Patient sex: F
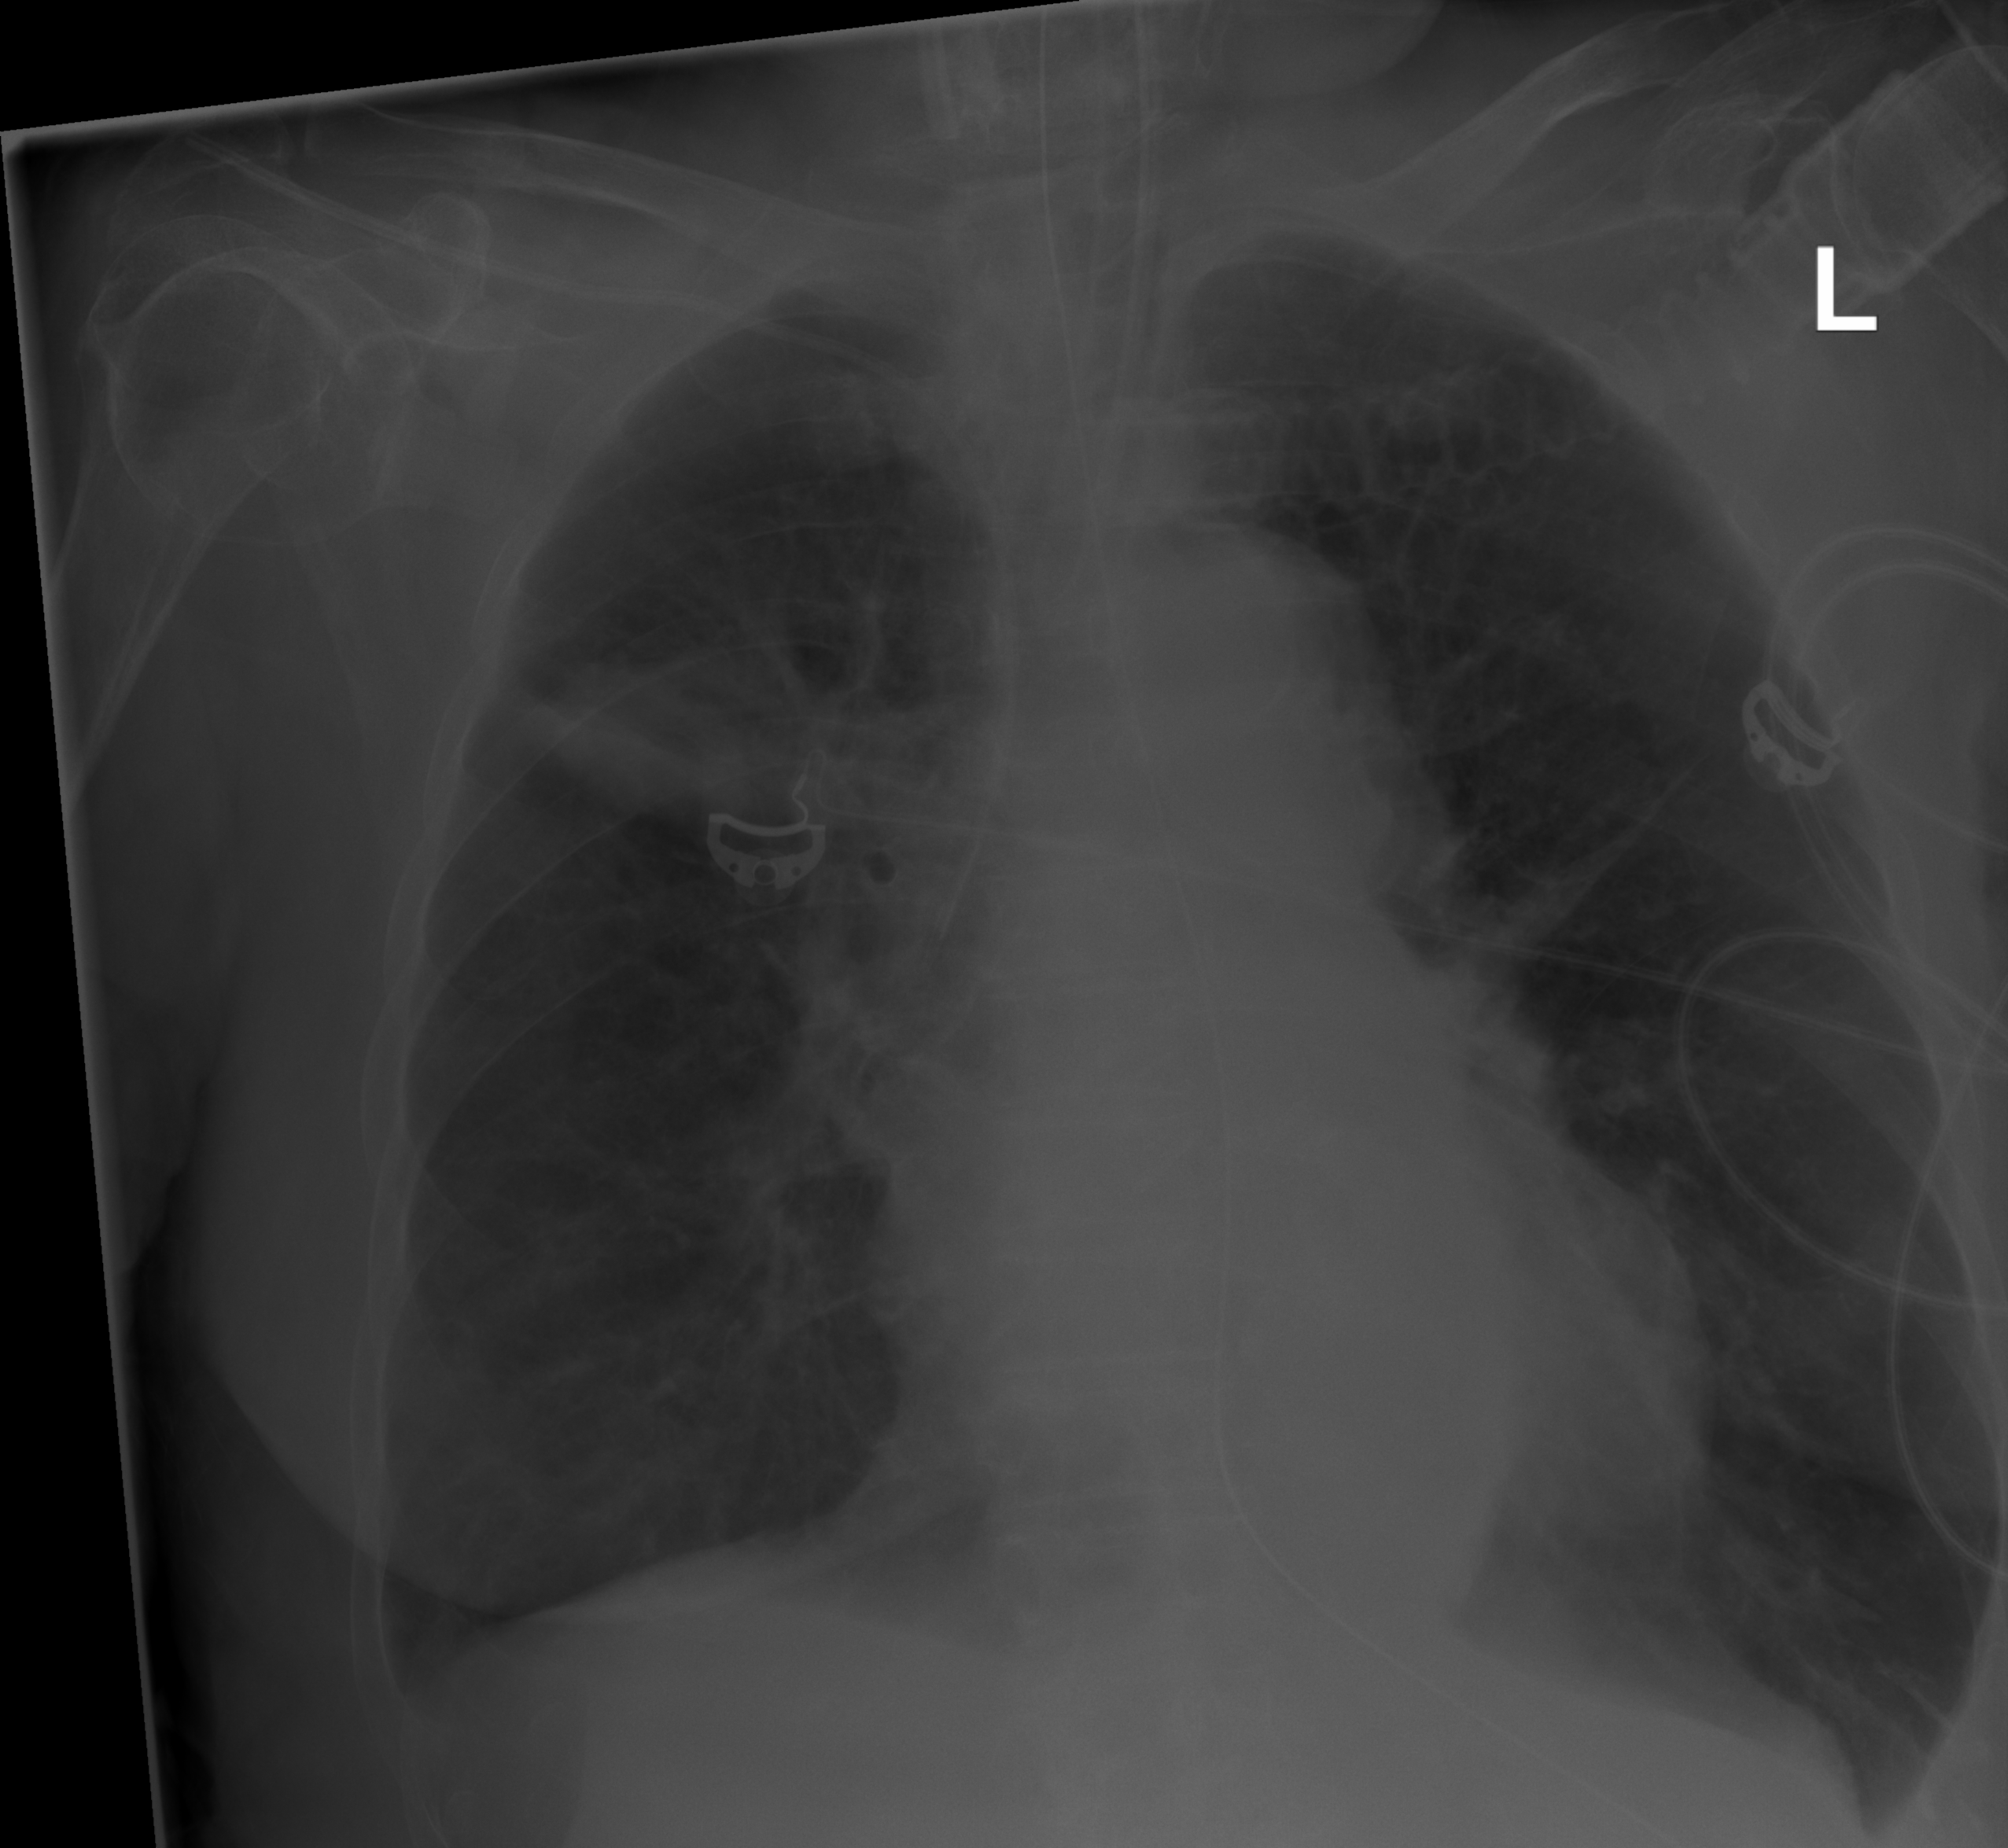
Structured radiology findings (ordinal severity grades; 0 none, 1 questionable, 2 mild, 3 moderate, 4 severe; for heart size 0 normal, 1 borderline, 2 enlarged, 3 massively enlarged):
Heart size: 0
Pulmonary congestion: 0
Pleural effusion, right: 0
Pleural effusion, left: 0
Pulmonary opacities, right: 2
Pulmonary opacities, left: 0
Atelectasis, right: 2
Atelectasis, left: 0